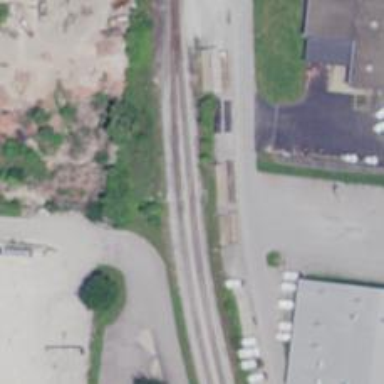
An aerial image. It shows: Railway signal.